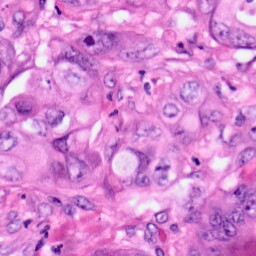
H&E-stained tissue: Pancreatic